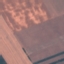
Land use / land cover: AnnualCrop